Question: I noticed a long time ago (when facebook updated their application after the new profiles were released) that the news feed and various other parts of the application are not being generated using your typical table views and cells. I believe this for a few reasons.
First they've been able to update certain design elements on-the-fly without me having to update it from the app store. Another example is every now and then when the app is loading and taking longer than expected, I've been able to scroll around (up, down, left and right) and see weird shadows that looks like are coming from a uiwebview (can't get a screenshot right now). And lastly, every now and then the "css" will not load right away and I'll get this:

Does anybody have any insight on what they're doing to do this? I'm very familiar with their open source framework Three20, but don't think there is anything special in there that is letting them do this. It seems like they're generating the HTML in a UIWebView, but I'm not entirely sure.
What do you all think? The application I'm building would benefit greatly with the whatever technique they're using. Updating and design the table view and cells can be quite time consuming.
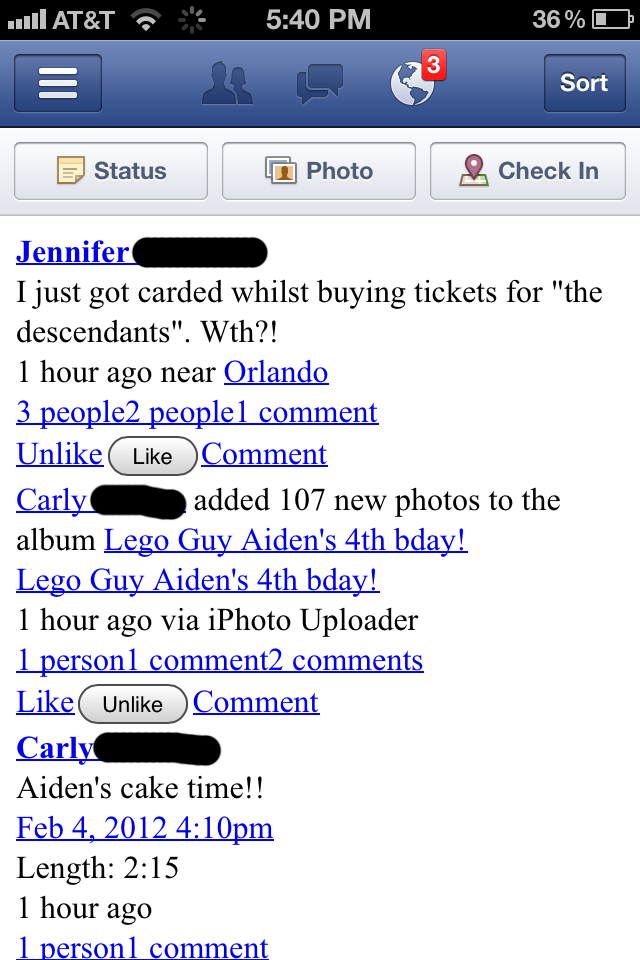
Answer: Have a look at html-5 frameworks like sencha and jquery for generating a mobile style touch interface in web pages. Facebook may be using UIWebView's with nested html-5 elements to provide touch /mobile style table UI's etc.